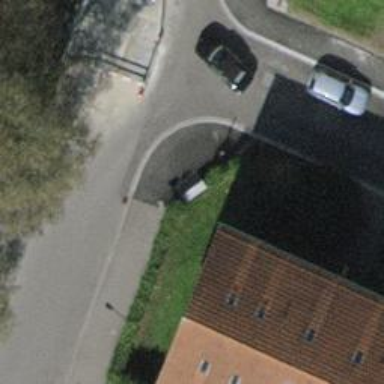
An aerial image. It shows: Power utility street cabinet.